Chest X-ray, PA view. Patient: 52 years old, sex F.
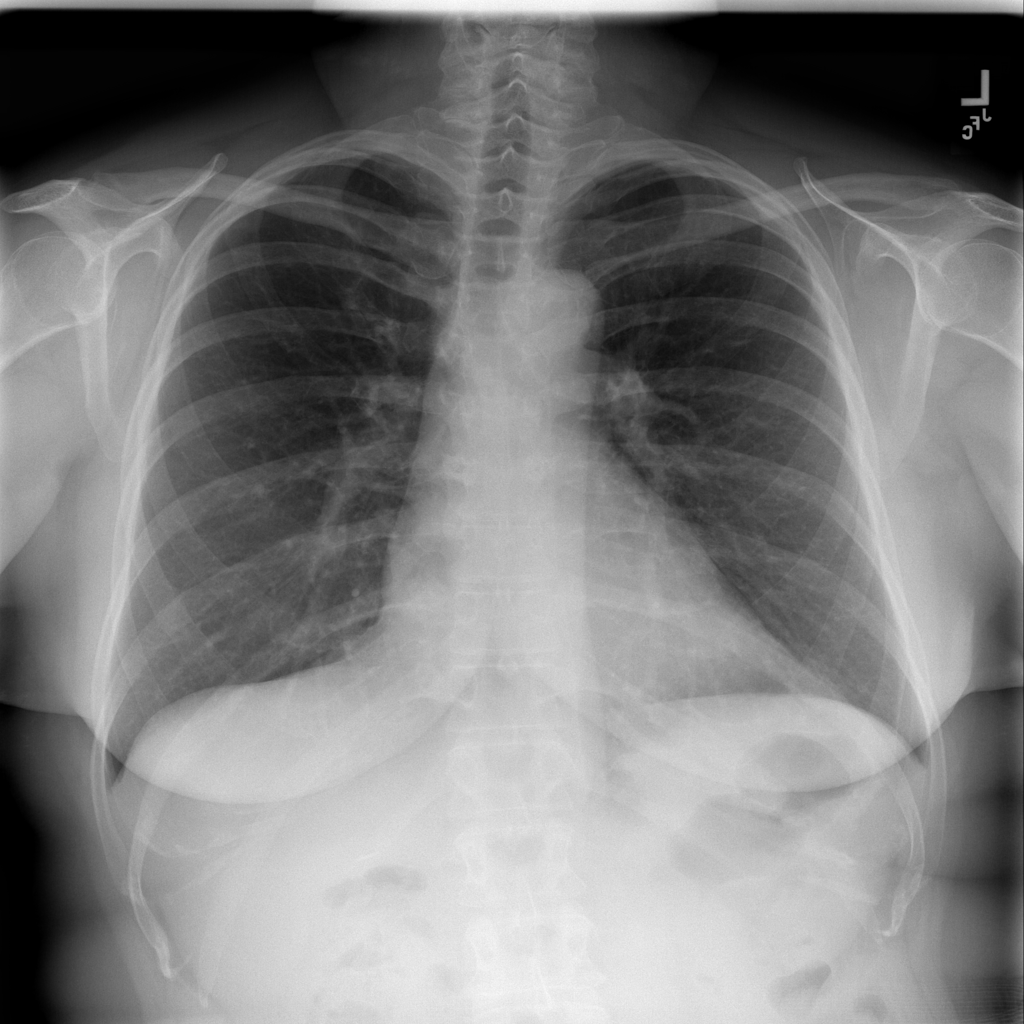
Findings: No Finding